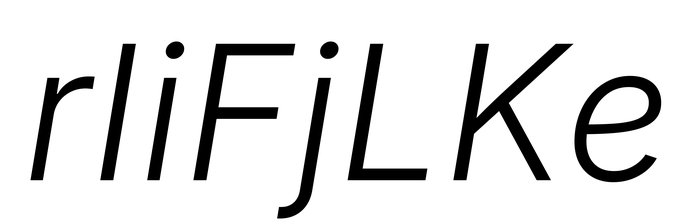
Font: Inter-Italic_Light_Italic